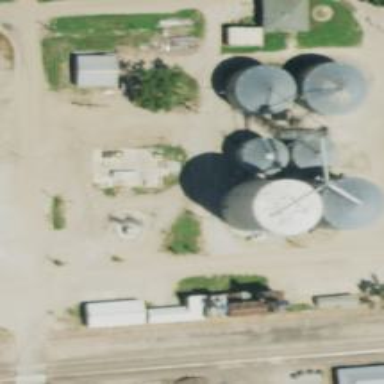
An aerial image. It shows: Silo.